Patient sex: F
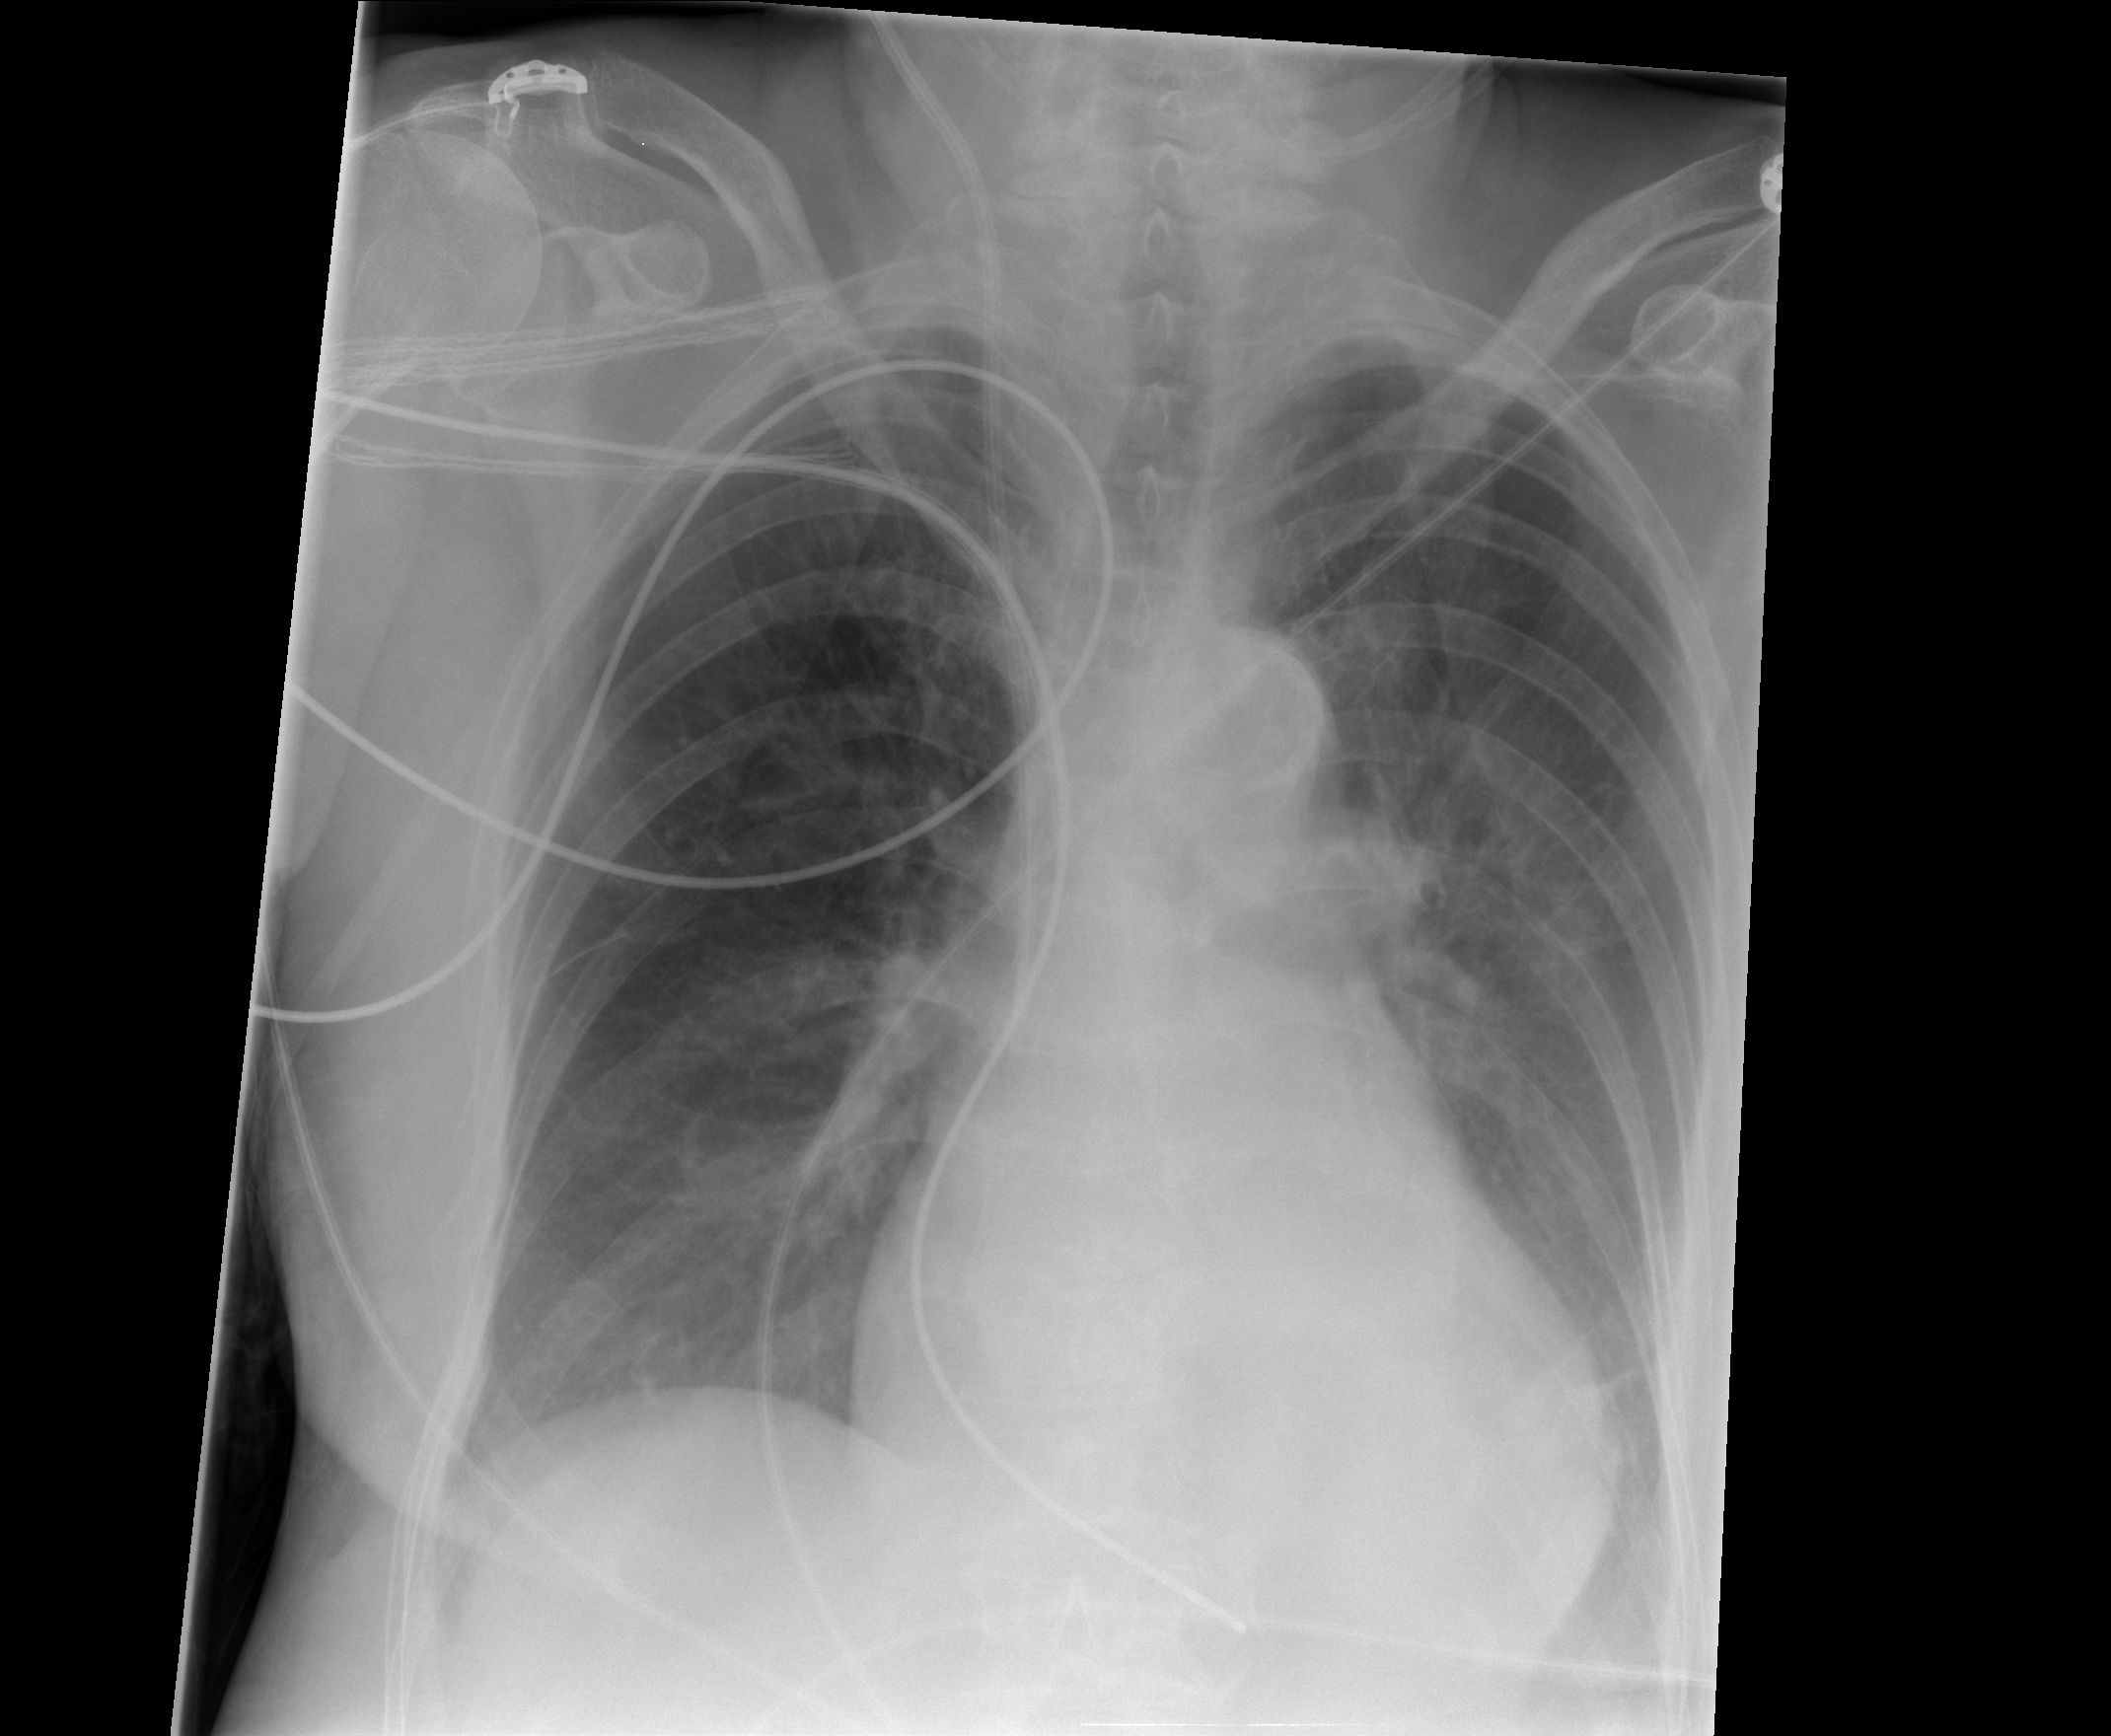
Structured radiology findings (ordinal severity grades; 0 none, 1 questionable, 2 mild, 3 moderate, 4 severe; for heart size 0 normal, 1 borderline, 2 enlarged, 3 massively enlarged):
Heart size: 2
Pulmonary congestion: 2
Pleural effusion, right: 2
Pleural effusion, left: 2
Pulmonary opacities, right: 0
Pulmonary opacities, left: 0
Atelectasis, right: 2
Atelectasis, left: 2